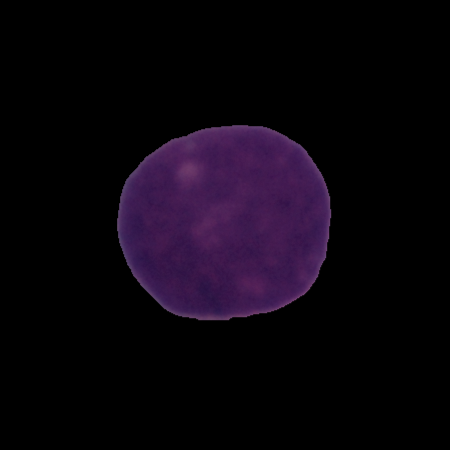
Label: cancer